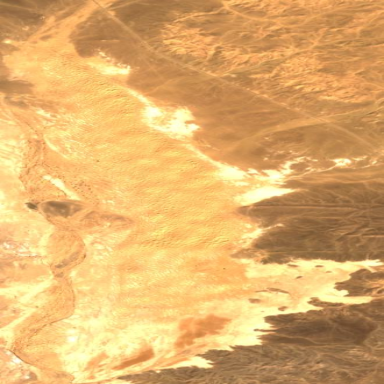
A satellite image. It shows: Desert landscape consisting of sand dunes known as erg.